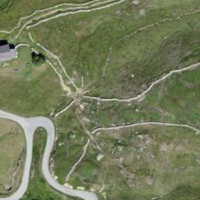
EUNIS habitat code: 26
Species observed at this site:
Vaccinium myrtillus
Calluna vulgaris
Arctostaphylos uva-ursi